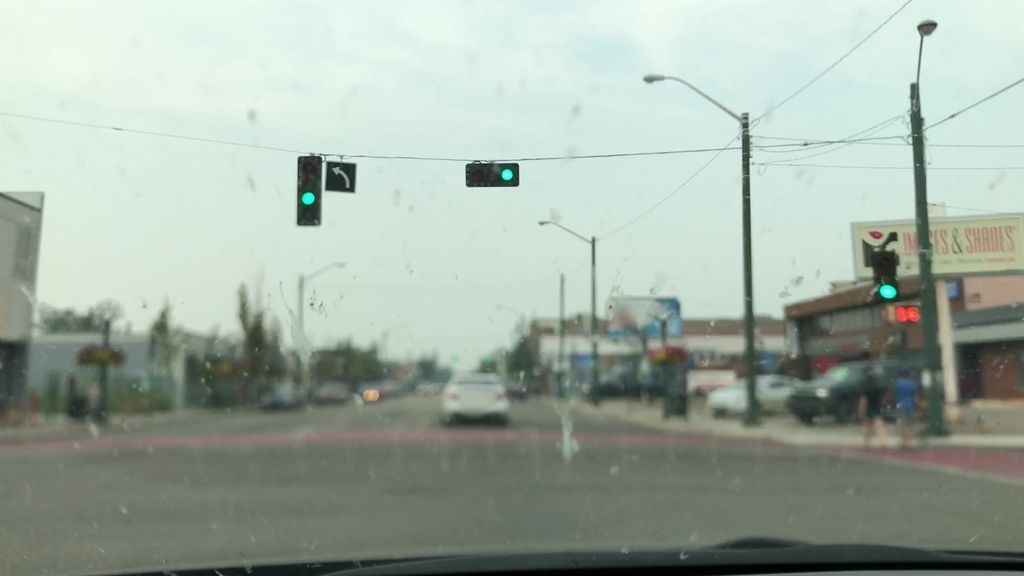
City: edmonton